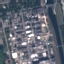
Land use / land cover: Industrial